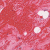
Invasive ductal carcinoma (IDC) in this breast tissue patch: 0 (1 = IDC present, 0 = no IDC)